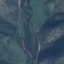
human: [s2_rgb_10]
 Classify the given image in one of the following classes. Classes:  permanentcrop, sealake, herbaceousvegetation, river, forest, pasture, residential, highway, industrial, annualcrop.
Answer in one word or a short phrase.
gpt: HerbaceousVegetation